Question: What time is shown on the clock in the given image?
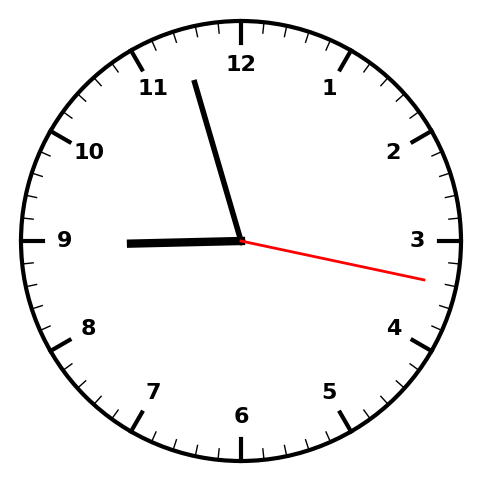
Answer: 08:57:17